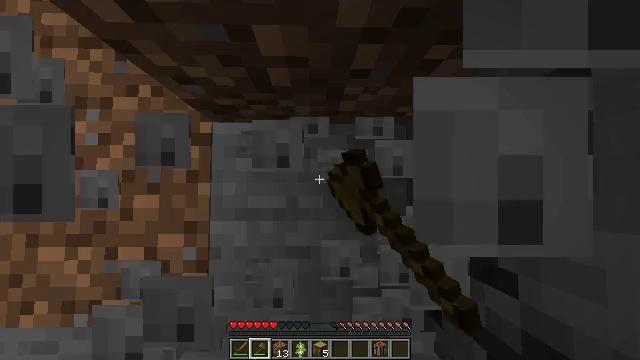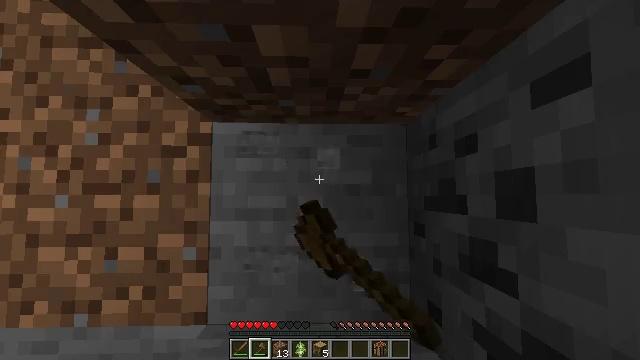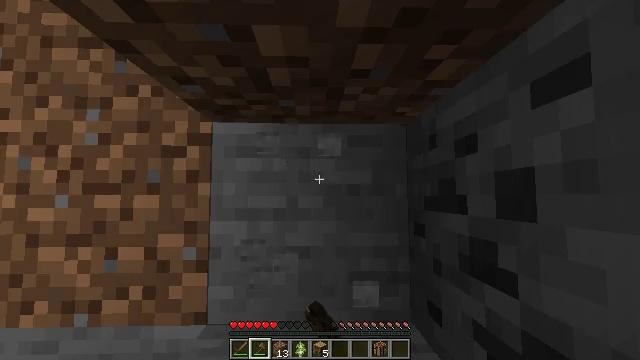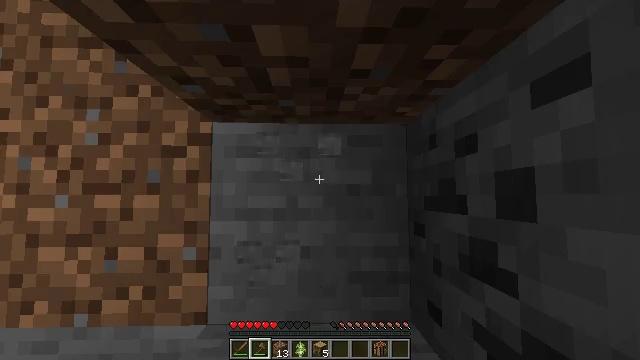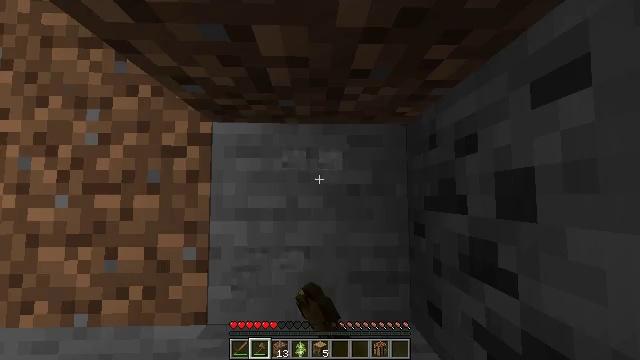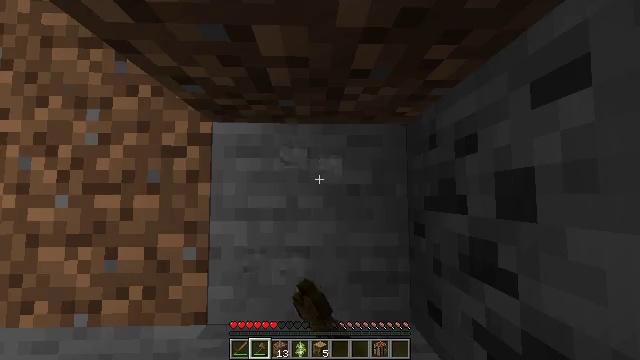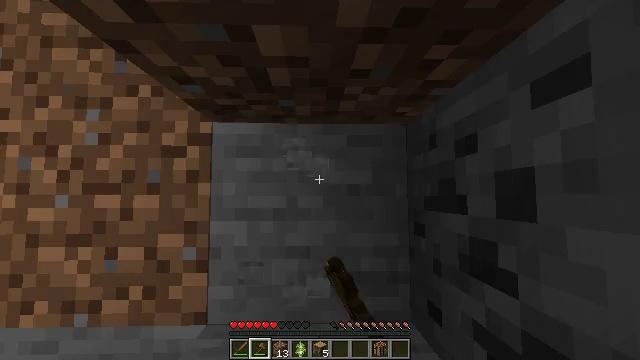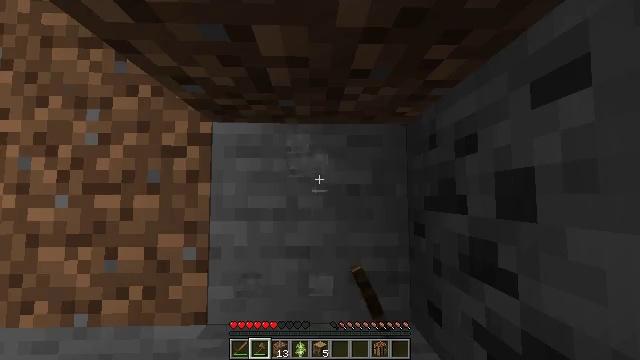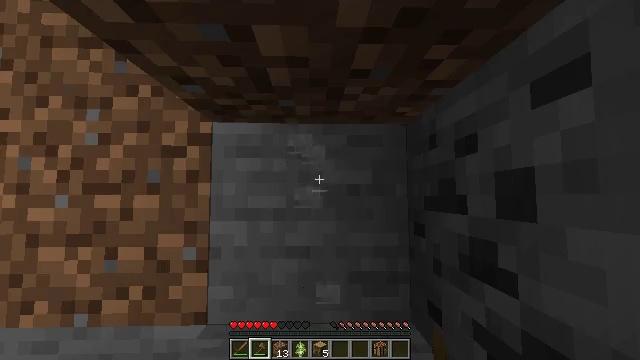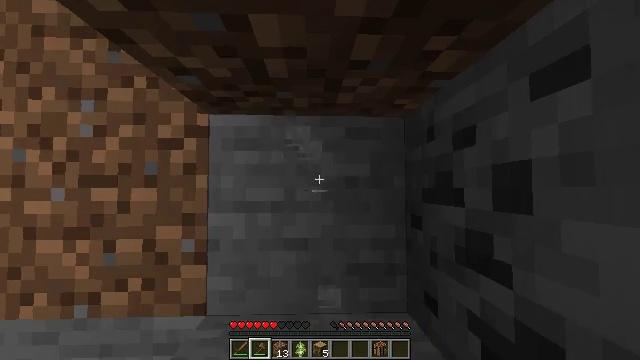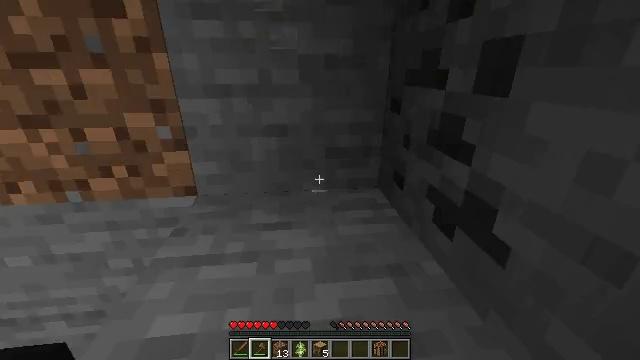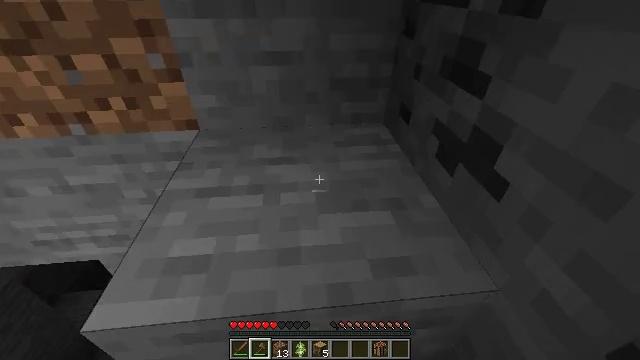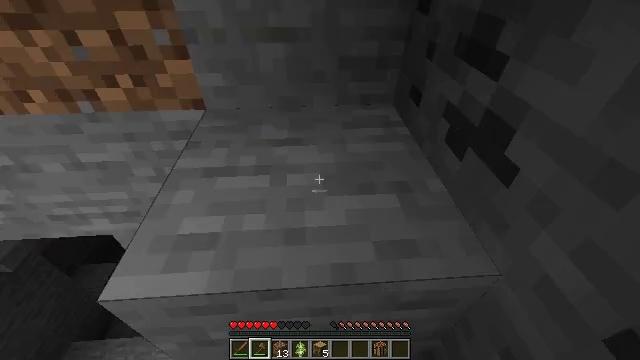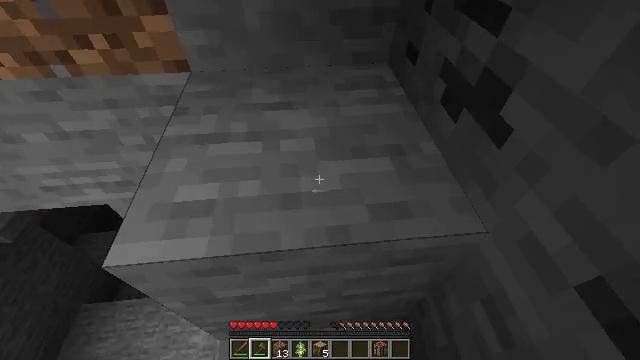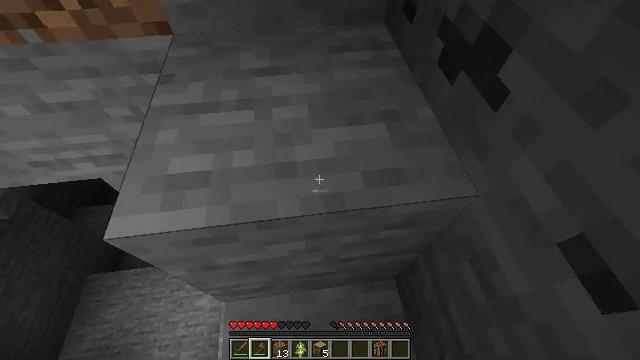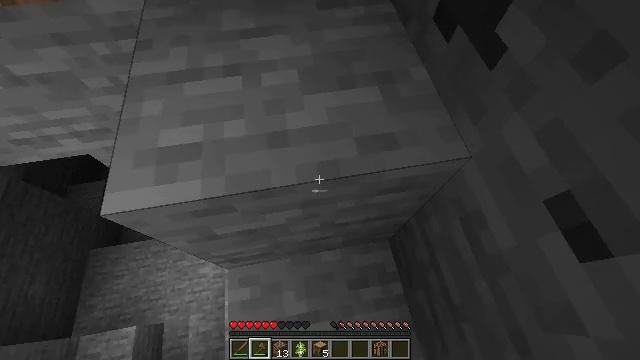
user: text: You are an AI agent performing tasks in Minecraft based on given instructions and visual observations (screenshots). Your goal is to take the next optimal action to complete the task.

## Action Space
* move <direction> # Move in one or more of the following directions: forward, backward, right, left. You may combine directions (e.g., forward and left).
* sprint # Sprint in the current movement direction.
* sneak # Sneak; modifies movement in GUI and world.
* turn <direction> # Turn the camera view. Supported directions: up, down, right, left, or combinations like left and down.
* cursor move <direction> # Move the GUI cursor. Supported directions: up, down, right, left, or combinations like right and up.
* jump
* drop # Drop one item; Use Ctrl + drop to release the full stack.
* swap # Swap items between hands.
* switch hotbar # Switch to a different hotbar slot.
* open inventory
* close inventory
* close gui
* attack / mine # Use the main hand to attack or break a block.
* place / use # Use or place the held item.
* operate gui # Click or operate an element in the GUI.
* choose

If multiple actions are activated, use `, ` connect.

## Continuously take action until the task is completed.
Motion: motion action
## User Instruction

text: Get dirt block.
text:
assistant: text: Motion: attack / mine
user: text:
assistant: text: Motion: attack / mine
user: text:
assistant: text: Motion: attack / mine
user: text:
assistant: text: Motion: attack / mine
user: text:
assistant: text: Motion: attack / mine
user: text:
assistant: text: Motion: attack / mine
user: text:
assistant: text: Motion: no_op
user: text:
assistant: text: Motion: no_op
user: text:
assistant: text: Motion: turn down
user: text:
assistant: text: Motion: turn right and down
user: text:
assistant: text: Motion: turn down
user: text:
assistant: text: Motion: turn left and down
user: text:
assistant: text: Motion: turn right and down
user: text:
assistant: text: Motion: turn right and down
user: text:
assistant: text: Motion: turn right and down
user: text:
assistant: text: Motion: turn right and down
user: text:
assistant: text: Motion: turn down
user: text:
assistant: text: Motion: no_op
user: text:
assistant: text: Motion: turn left and up
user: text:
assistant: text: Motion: no_op
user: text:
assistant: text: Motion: no_op
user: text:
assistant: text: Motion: no_op
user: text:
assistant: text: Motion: move forward
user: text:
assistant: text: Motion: move forward, turn up
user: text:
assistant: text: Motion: move forward, turn left and up
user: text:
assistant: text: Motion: move forward
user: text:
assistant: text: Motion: move forward
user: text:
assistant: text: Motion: move forward
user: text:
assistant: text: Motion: no_op
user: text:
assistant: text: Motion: no_op